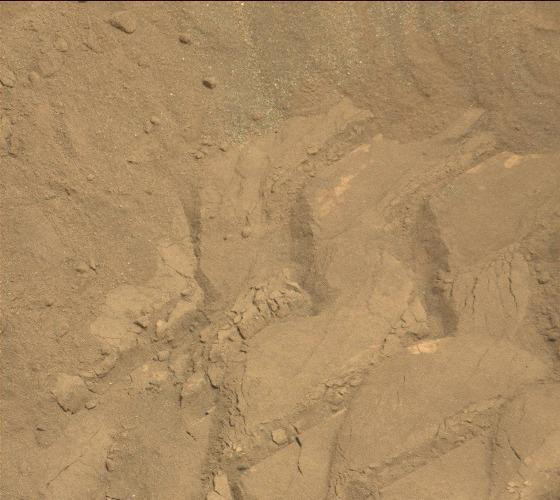
Terrain classes present: Gravel / Sand / Soil, Rock, Track